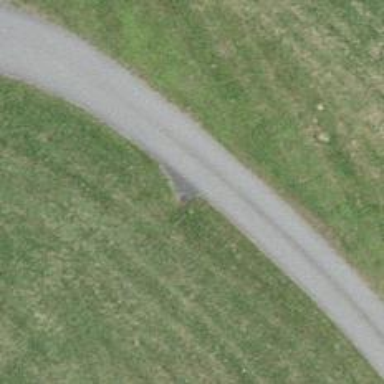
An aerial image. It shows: Track with grade1 tracktype.